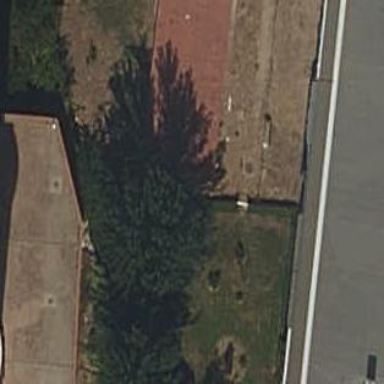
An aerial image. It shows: Shed.